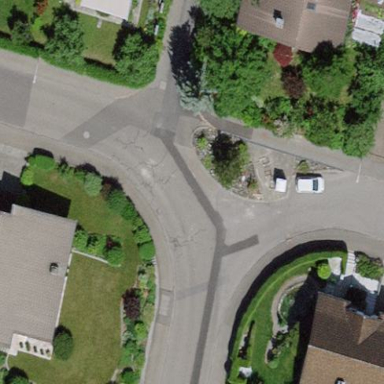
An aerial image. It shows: Chicane for traffic calming.